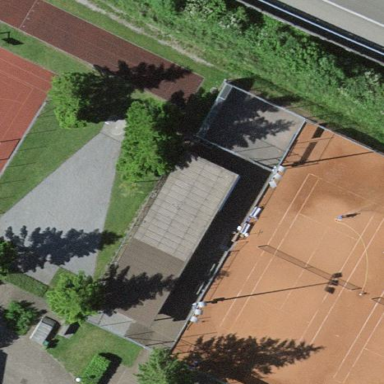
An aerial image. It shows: Tennis court on pitch designated for leisure land.